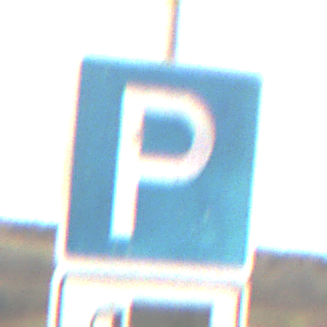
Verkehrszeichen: Parken
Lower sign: MehrspurigeFahrzeugeFrei3
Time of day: SunriseSunset
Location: Outdoor (Nature)
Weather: PartlyCloudy
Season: NotSpecified
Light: Natural